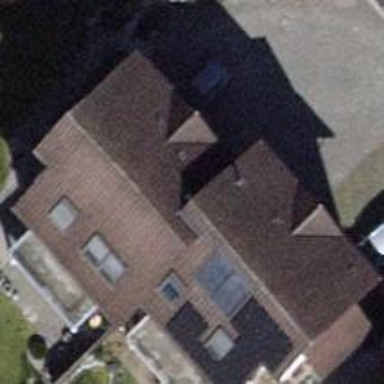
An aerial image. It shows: Gabled roofed house.